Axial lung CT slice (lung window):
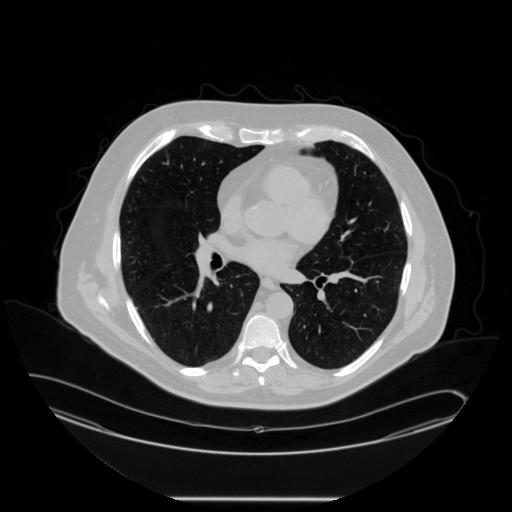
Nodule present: no